Question: Hej,
I'm facing problems in my masonry project: <URL>
There is an unintended black stripe below each item, please have a look at the screenshot:

I already tried the usual suggestions, such as manipulating the display or the padding value. Does anyone know hot to get rid of this?
Here is my JS so far:
'''
var $container = $('#masonry');
// layout Masonry again after all images have loaded
$container.imagesLoaded( function() {
$container.masonry({
columnWidth: function(containerWidth){
return containerWidth / 3;
},
isAnimated: false,
});
});
$container.infinitescroll({
debug: true,
navSelector : '.item-nav',
nextSelector : '.older a',
itemSelector : '.item',
bufferPx: 200,
extraScrollPX: 100,
loadingText: '... loading more awesomess....',
loading: {
finishedMsg: 'Congrats. You have reached the end of the internet.',
img: 'http://oliver-rath.com/wp-content/uploads/2015/05/15.png'
}
},
function( newElements ) {
var $newElems = $( newElements ).hide();
// zoomBilder();
$newElems.imagesLoaded(function(){
$newElems.fadeIn();
$container.masonry( 'appended', $newElems, true );
});
}
);
'''
Thanks in advance.
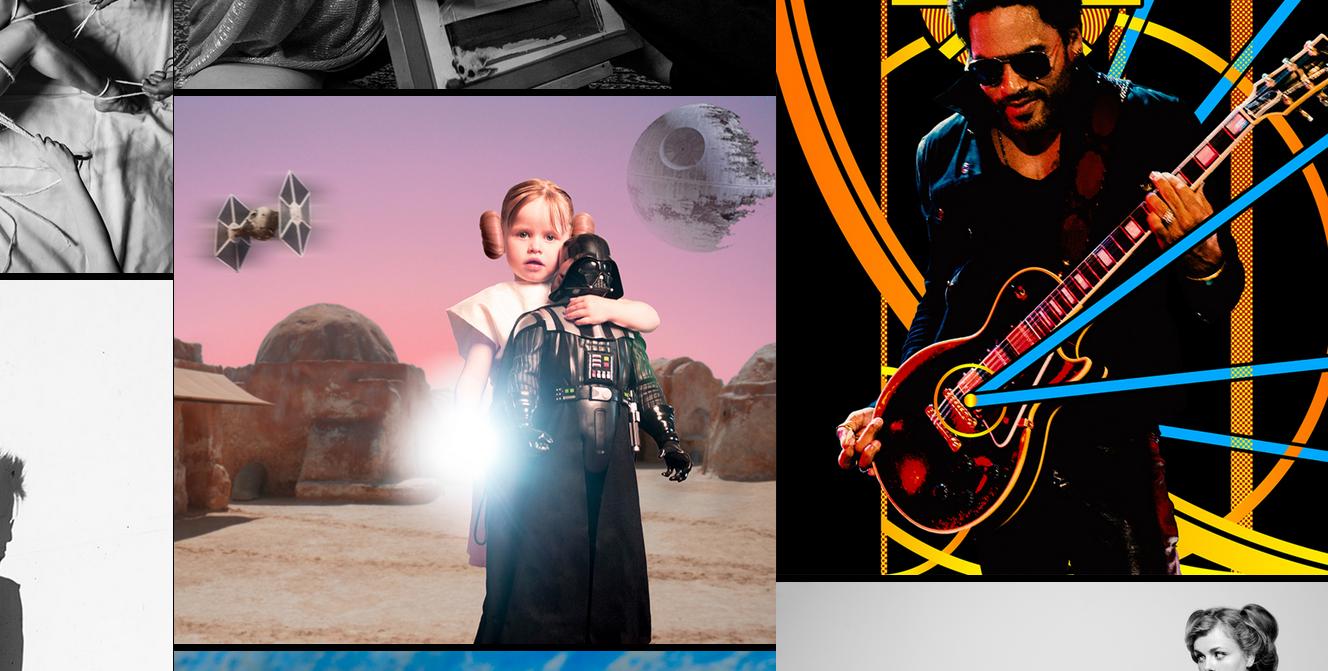
Answer: Actually it was a missing 'float: left;' statement. Embarrassing :)